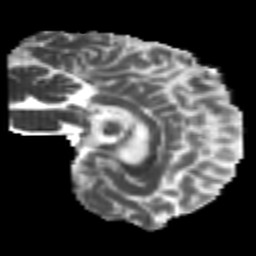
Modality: MD
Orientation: sagittal
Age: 23
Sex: male
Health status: healthy
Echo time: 0.074 s